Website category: university
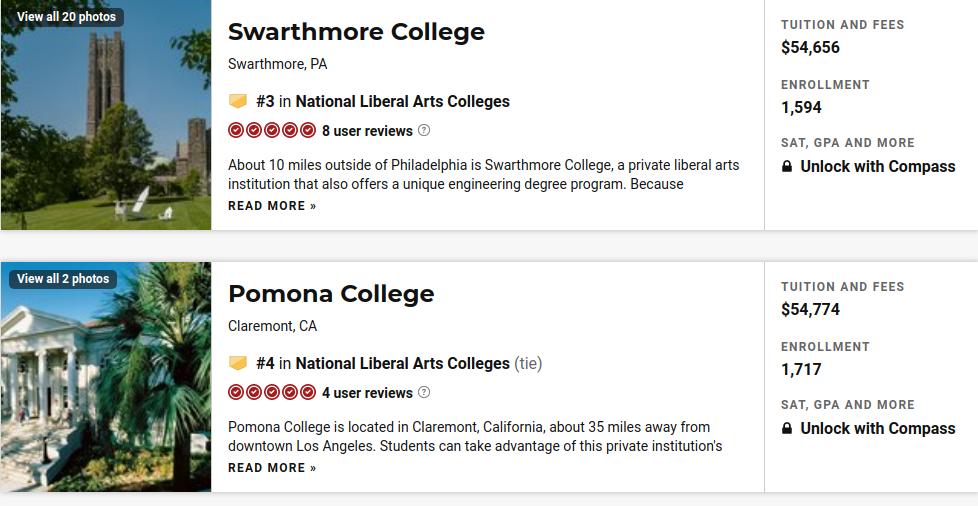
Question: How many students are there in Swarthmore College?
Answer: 1,594

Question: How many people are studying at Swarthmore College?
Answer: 1,594

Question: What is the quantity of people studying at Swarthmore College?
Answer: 1,594

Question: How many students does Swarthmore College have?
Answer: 1,594

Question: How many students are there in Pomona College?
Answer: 1,717

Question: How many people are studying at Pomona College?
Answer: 1,717

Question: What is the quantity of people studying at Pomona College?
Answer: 1,717

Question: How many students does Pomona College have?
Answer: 1,717

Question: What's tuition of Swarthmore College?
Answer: $54,656

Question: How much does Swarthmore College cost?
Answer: $54,656

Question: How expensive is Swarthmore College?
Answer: $54,656

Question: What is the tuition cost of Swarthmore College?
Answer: $54,656

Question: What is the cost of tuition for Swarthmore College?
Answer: $54,656

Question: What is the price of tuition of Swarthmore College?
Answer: $54,656

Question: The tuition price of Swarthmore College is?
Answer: $54,656

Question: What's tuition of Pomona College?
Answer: $54,774

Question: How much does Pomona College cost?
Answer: $54,774

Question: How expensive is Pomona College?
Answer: $54,774

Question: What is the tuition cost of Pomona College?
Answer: $54,774

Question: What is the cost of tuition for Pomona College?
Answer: $54,774

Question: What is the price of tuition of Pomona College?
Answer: $54,774

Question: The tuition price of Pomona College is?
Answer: $54,774

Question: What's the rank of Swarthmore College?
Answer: #3

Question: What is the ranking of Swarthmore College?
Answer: #3

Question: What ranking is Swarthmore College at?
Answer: #3

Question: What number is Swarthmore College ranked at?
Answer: #3

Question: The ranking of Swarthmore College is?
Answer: #3

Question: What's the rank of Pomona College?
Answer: #4

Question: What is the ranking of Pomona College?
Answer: #4

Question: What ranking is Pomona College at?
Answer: #4

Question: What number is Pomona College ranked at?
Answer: #4

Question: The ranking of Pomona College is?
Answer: #4

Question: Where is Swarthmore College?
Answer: Swarthmore, PA

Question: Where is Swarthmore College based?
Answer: Swarthmore, PA

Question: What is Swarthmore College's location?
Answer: Swarthmore, PA

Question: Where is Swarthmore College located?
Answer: Swarthmore, PA

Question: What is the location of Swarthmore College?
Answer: Swarthmore, PA

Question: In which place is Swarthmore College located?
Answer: Swarthmore, PA

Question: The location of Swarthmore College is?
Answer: Swarthmore, PA

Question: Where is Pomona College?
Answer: Claremont, CA

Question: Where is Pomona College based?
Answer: Claremont, CA

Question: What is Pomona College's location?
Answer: Claremont, CA

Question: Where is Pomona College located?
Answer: Claremont, CA

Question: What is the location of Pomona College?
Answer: Claremont, CA

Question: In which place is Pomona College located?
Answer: Claremont, CA

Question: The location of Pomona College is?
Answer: Claremont, CA

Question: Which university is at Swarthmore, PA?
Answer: Swarthmore College

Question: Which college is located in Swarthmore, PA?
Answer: Swarthmore College

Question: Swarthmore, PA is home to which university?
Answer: Swarthmore College

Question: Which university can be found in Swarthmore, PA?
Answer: Swarthmore College

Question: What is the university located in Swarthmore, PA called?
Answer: Swarthmore College

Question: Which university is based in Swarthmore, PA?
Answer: Swarthmore College

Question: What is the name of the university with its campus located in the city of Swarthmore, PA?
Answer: Swarthmore College

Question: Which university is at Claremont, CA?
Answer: Pomona College

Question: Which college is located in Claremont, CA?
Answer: Pomona College

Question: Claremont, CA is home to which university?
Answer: Pomona College

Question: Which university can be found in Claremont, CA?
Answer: Pomona College

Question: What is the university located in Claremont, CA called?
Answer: Pomona College

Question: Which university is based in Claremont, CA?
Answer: Pomona College

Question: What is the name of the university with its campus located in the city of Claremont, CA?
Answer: Pomona College

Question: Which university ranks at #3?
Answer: Swarthmore College

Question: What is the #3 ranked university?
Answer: Swarthmore College

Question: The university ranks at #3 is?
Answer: Swarthmore College

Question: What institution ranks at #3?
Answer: Swarthmore College